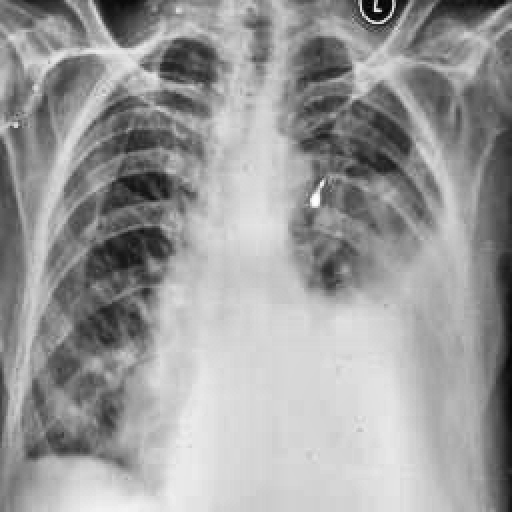
Finding: TUBERCULOSIS